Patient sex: M
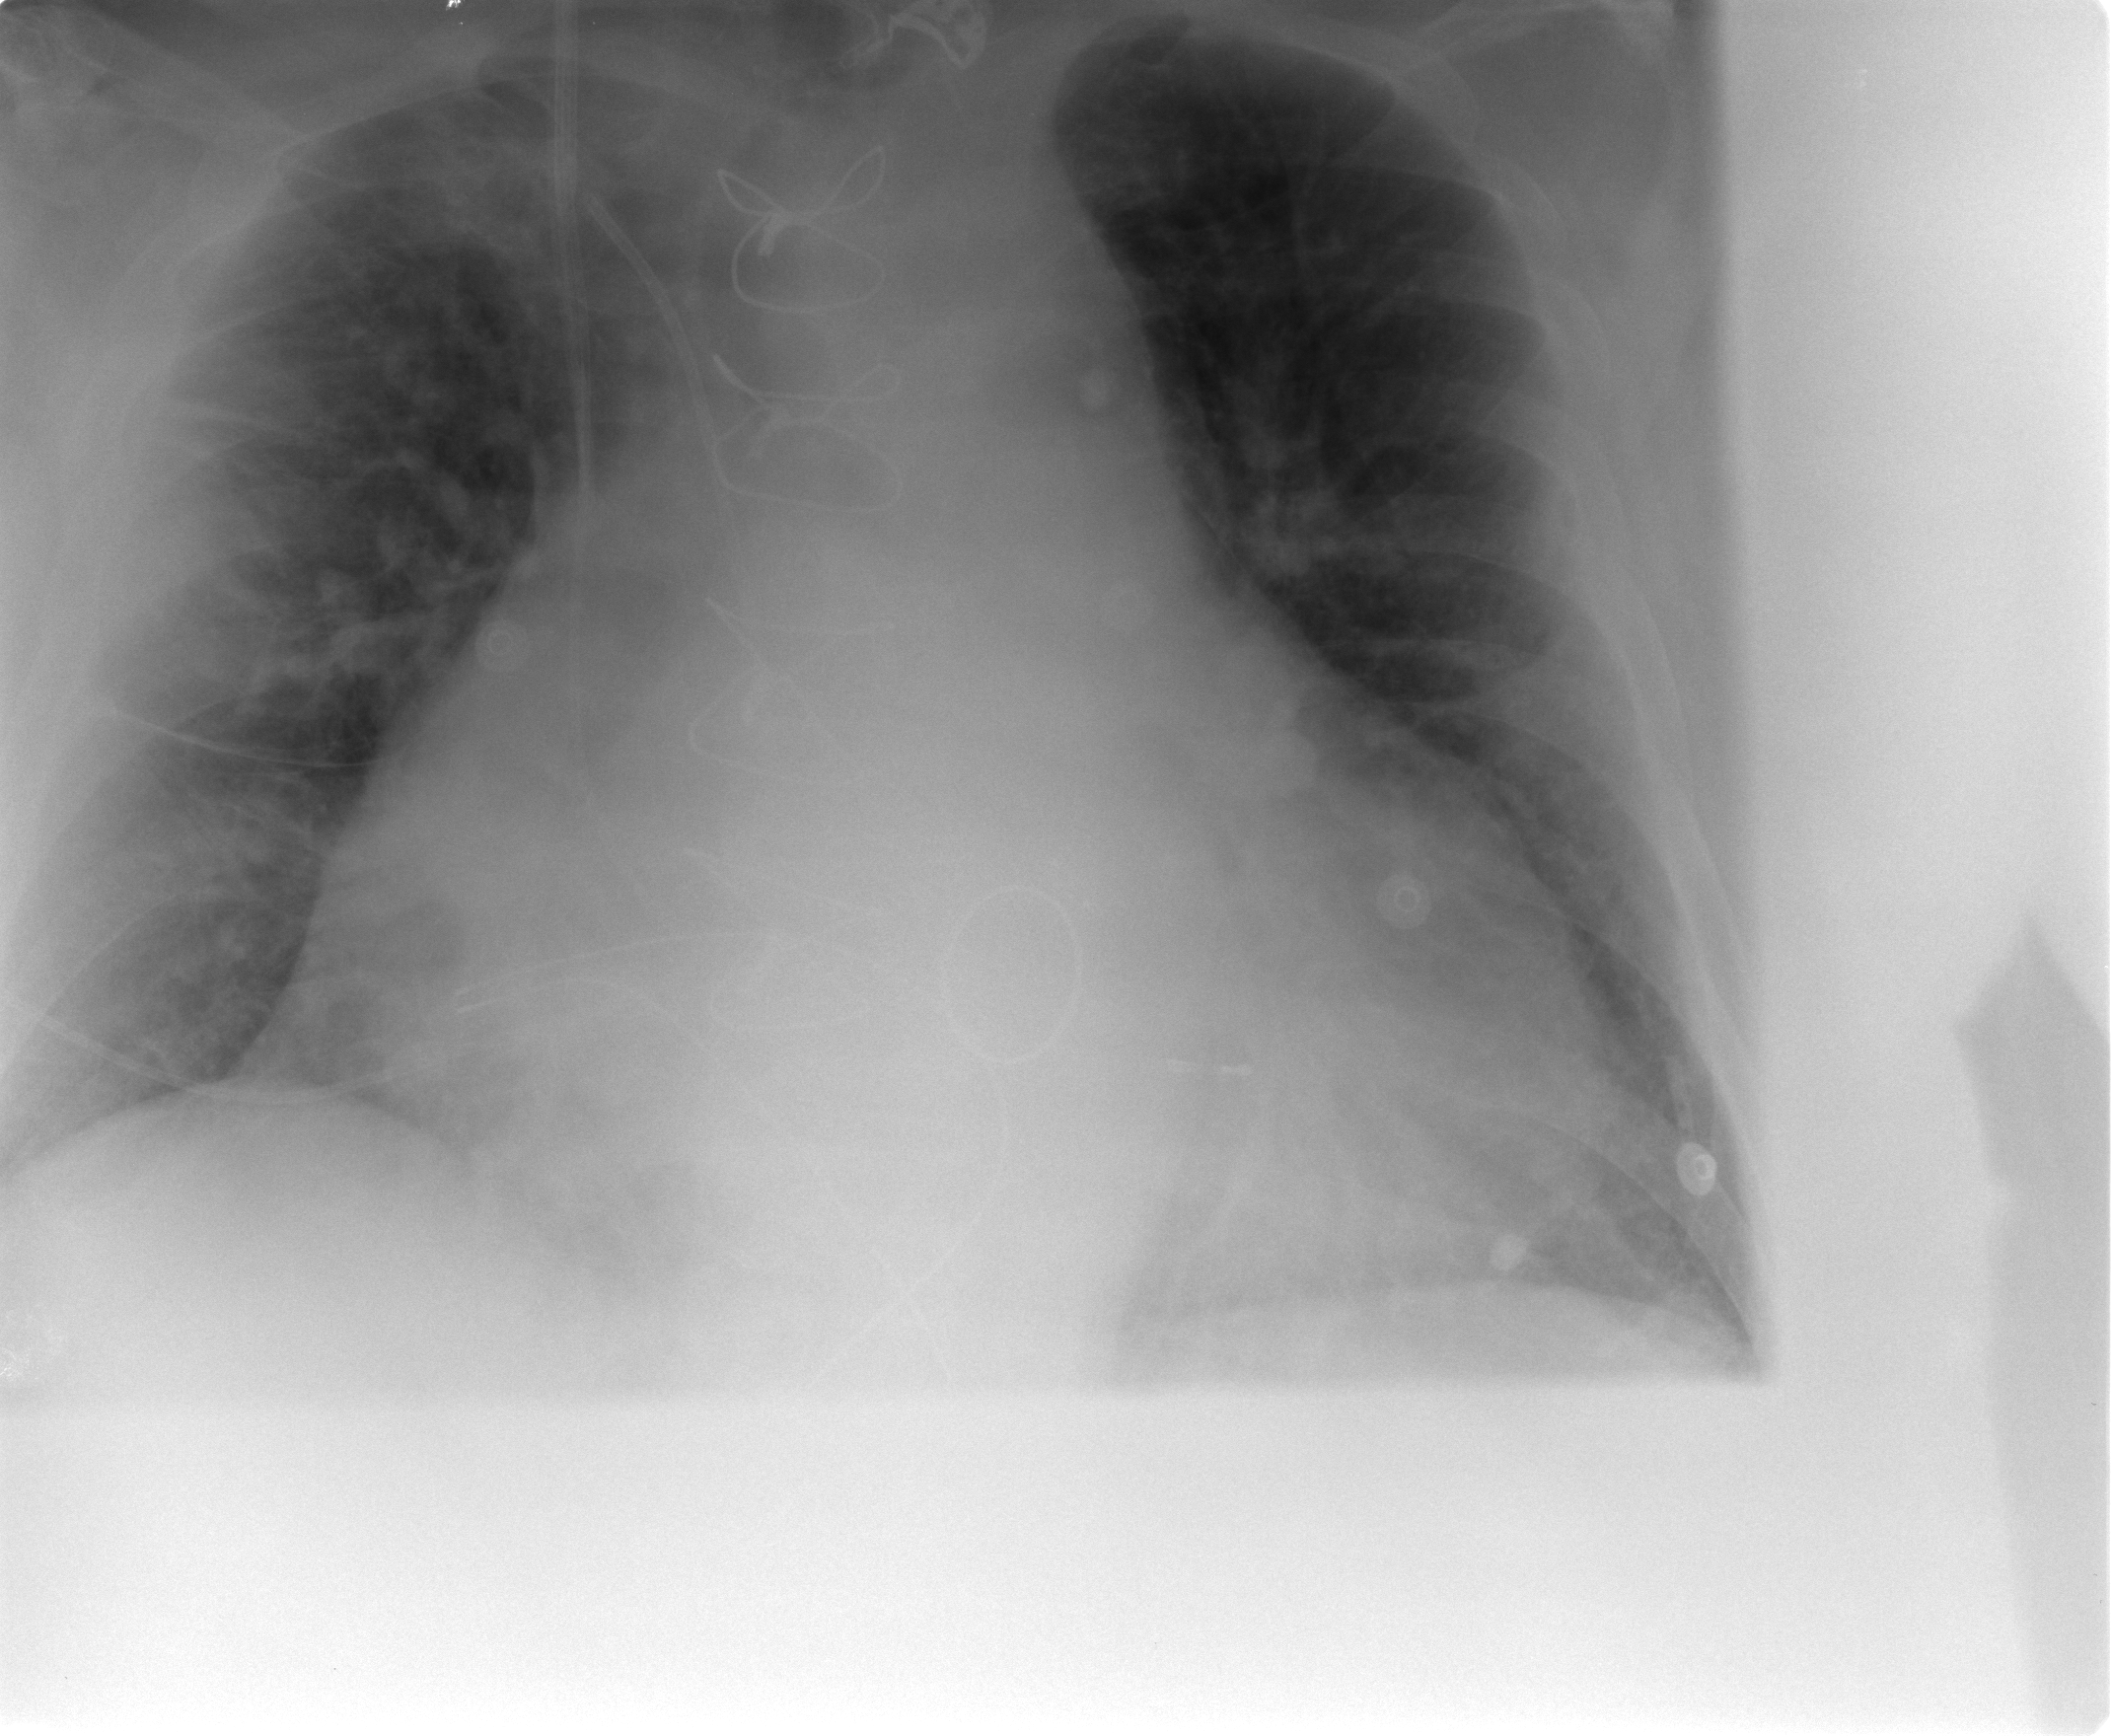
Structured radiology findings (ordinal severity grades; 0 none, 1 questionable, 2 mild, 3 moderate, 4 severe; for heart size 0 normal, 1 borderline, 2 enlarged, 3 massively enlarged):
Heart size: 3
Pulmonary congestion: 3
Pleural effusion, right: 0
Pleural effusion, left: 0
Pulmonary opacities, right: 1
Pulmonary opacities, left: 1
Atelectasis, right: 0
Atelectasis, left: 0